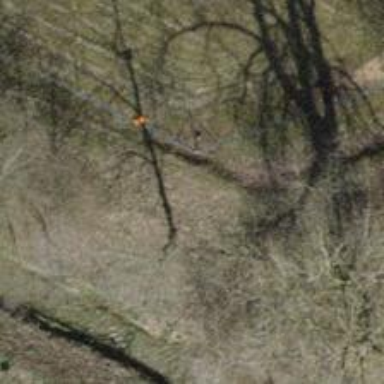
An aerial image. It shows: Pipeline marker.